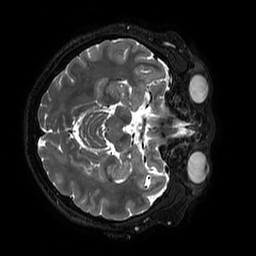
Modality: T2w
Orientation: axial
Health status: ill
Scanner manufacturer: philips
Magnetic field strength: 3 T
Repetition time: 2.5 s
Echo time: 0.331 s